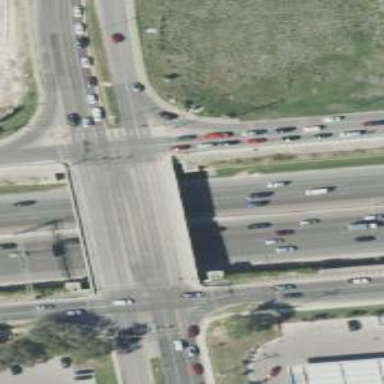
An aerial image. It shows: Secondary road crossing bridge.